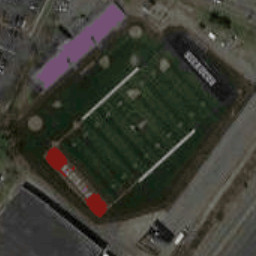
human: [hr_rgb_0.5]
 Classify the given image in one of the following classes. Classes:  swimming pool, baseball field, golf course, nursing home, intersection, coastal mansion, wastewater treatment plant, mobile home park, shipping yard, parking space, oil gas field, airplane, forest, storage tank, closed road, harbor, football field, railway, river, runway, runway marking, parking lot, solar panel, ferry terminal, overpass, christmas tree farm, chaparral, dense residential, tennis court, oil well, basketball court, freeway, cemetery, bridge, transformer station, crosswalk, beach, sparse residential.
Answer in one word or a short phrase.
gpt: football field